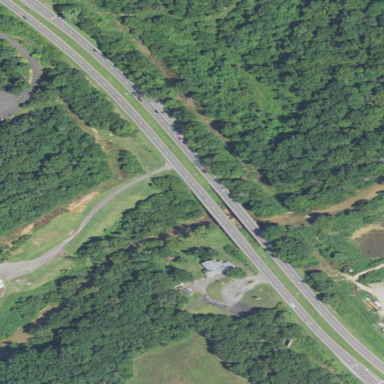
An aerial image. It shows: Asphalt surface in trunk highway area.